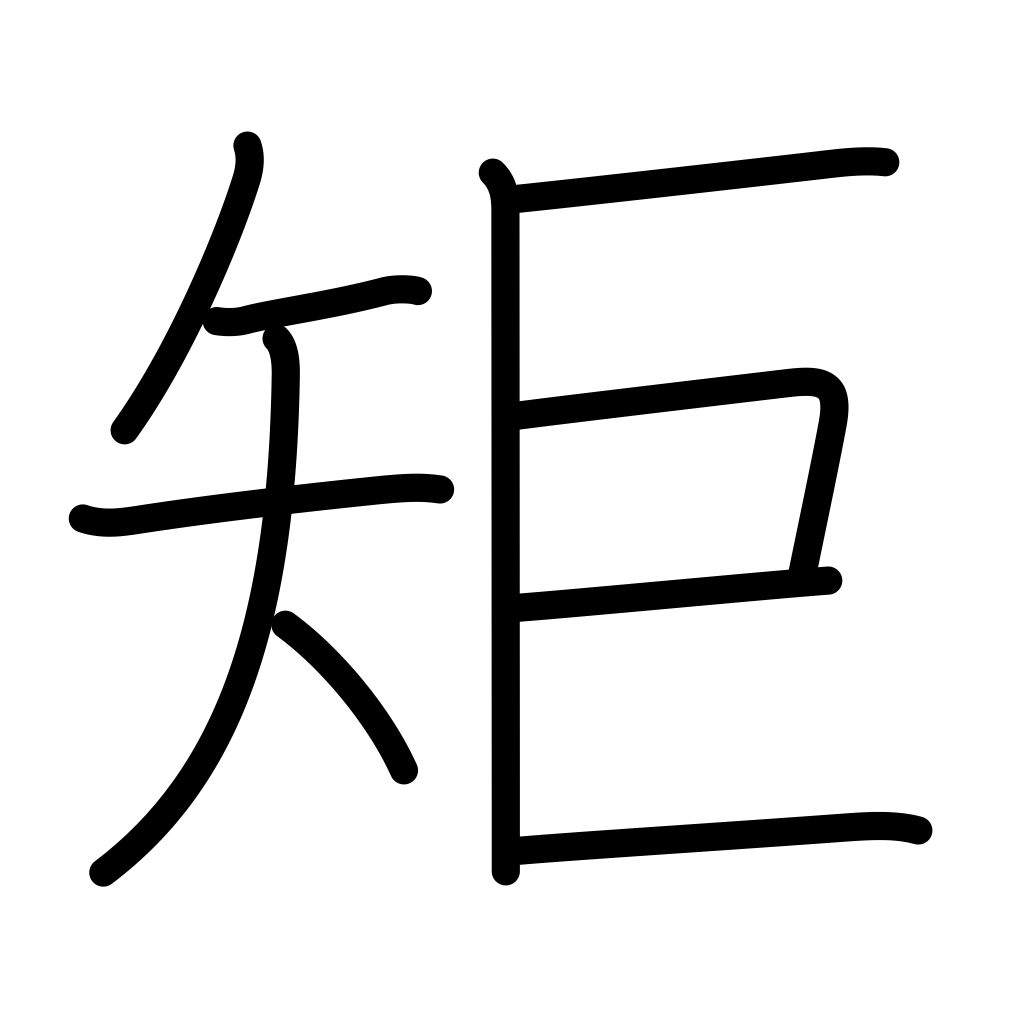
Meaning: ruler, carpenter's square